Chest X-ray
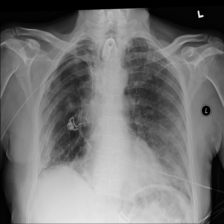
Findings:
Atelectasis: negative
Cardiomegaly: negative
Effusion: negative
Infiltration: negative
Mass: negative
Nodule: negative
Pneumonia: negative
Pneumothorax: positive
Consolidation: negative
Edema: negative
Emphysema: negative
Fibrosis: negative
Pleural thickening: negative
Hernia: negative